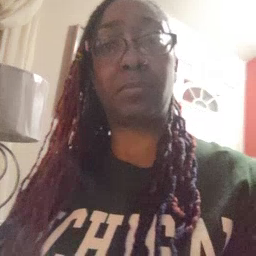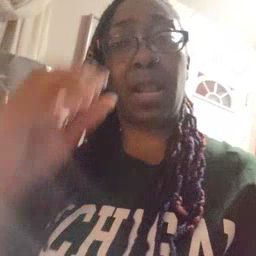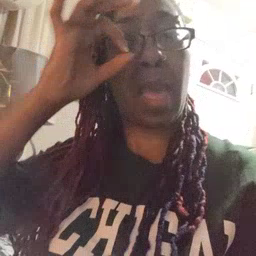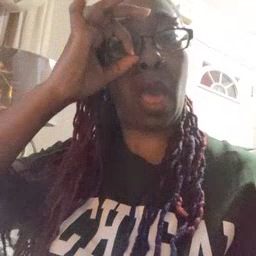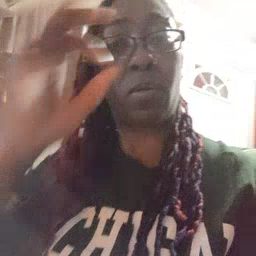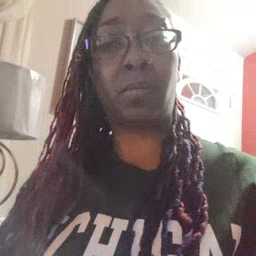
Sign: owl